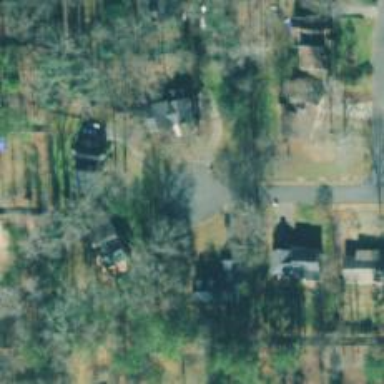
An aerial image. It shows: Asphalt road in residential area.